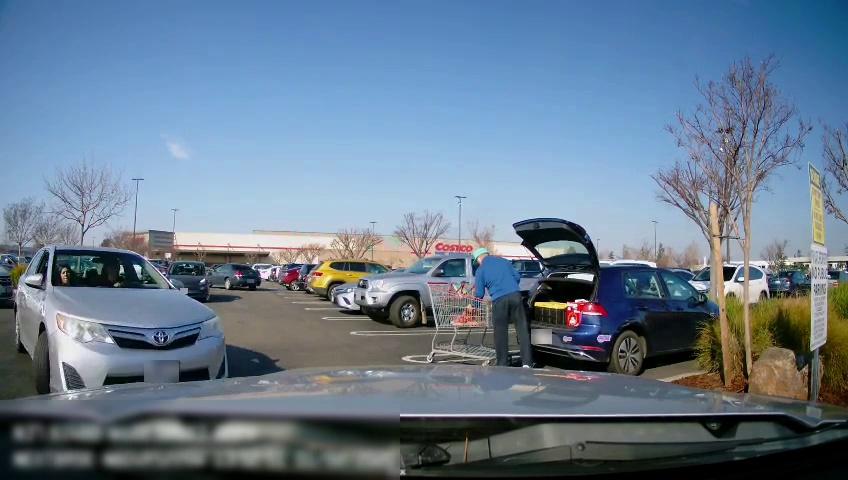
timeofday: Day
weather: Sunny
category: Drivable Space
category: Vehicles | Car
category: Vehicles | Car
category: Vehicles | Car
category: Vehicles | SUV
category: Vehicles | Car
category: Vehicles | Car
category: Vehicles | Car
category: Vehicles | Van
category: Vehicles | Truck
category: Vehicles | Car
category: Vehicles | SUV
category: Vehicles | SUV
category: Vehicles | Car
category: Vehicles | Car
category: Pedestrians
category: Vehicles | Van
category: Traffic | Signs
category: Traffic | Signs